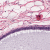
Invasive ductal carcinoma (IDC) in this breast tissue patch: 0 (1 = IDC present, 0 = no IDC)